Question: I have a Firebase database structured like this:

'''
var posts = [Post]()
var songs = [Song]()
override func viewDidLoad() {
super.viewDidLoad()
let cellNib = UINib(nibName: "PostTableViewCell", bundle: nil)
tableView.register(cellNib, forCellReuseIdentifier: "postCell")
let songNib = UINib(nibName: "SongTableViewCell", bundle: nil)
tableView.register(songNib, forCellReuseIdentifier: "songCell")
'''
I have 2 different nibs and am able to extract data, but I'm unsure how to structure the indexPath.row test so that my table view rows can switch which cell style it shows based on which group of data the array belongs to. I currently have a test with a static if function, but obviously only displays "song" data after "post" data
'''
func tableView(_ tableView: UITableView, numberOfRowsInSection section: Int) -> Int {
return posts.count + songs.count
}
func tableView(_ tableView: UITableView, cellForRowAt indexPath: IndexPath) -> UITableViewCell {
if indexPath.row < posts.count {
let cell = tableView.dequeueReusableCell(withIdentifier: "postCell", for: indexPath) as! PostTableViewCell
cell.set(post: posts[indexPath.row])
return cell
} else {
let cell2 = tableView.dequeueReusableCell(withIdentifier: "songCell", for: indexPath) as! SongTableViewCell
cell2.set(song: songs[indexPath.row-posts.count])
return cell2
}
}
'''
---------EDIT----------
'''
class Post:Item {
var imageURL: String!
convenience init(id: String, author: UserProfile, text: String, timestamp: Double, imageURL: String) {
self.init(id: id, author: author, text: text, timestamp: timestamp, imageURL: imageURL)
self.imageURL = imageURL
}
}
'''
'''
class Post:Item {
var imageURL: String!
init(id: String, author: UserProfile, text: String, timestamp: Double, imageURL: String) {
super.init(id: id, author: author, text: text, timestamp: timestamp)
self.imageURL = imageURL
}
}
'''
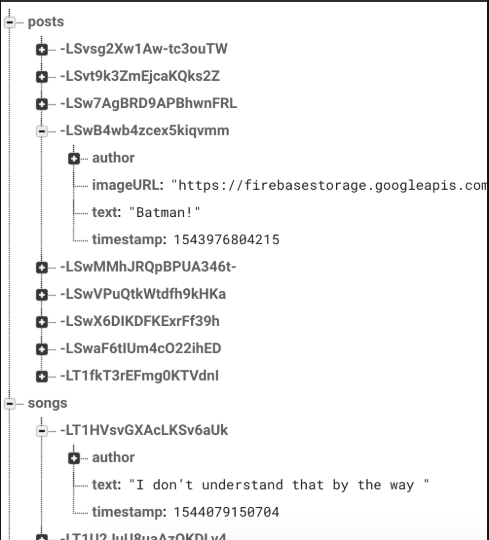
Answer: You probably want to have one timeline with two types of items: 'Post' and 'Song'.
So one way to do this would be to have one superclass and two subclasses 'Post' and 'Song'
'''
class Item
author
timestamp
... other common properties
class Post: Item
text
...
class Song: Item
songName
...
'''
Then you can have just array of 'Item' objects
'''
var items = [Item]()
'''
and then instead of appending posts and songs to posts and songs array append it just to 'items' array.
Also you can sort your items array by 'timestamp' property
'''
items.sorted(by: { $0.timestamp > $1.timestamp })
'''
Finally in 'numberOfRowsInSection' data source method return just number of items
'''
func tableView(_ tableView: UITableView, numberOfRowsInSection section: Int) -> Int {
return items.count
}
'''
and in 'cellForRowAt' data source method set cell depends if item is 'Song' or 'Post'
'''
func tableView(_ tableView: UITableView, cellForRowAt indexPath: IndexPath) -> UITableViewCell {
let item = items[indexPath.row]
if let song = item as? Song {
let cell = tableView.dequeueReusableCell(withIdentifier: "songCell", for: indexPath) as! SongTableViewCell
cell.set(song: song)
return cell
} else if let post = item as? Post {
let cell = tableView.dequeueReusableCell(withIdentifier: "postCell", for: indexPath) as! PostTableViewCell
cell.set(post: post)
return cell
} else {
return UITableViewCell()
}
}
'''